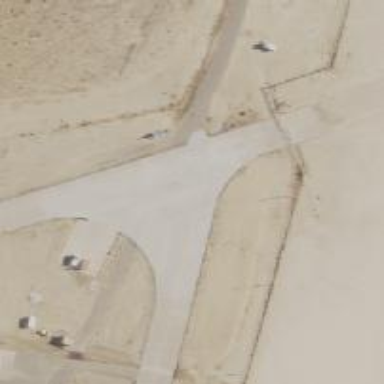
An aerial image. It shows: Image of taxiway at airport.